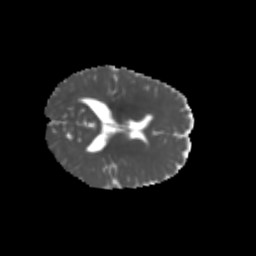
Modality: MD
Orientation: axial
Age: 6
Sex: female
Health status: healthy